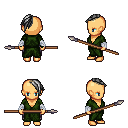
a pixel art fantasy rpg character, female body template, human, tanned skin, green robe, metal pants, gray long mohawk hairstyle, white cloth bandages, spear, four views (front, back, left, right), 2x2 character sprite sheet, small pixel art, hard edges, no anti-aliasing